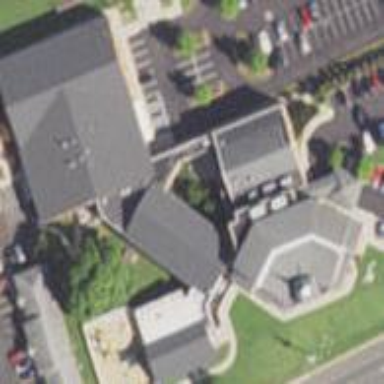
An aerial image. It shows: Building that serves as place of worship.